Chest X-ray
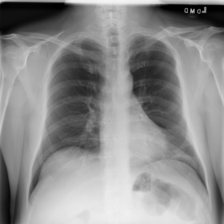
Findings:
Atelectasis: negative
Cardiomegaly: negative
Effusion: negative
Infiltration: negative
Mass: negative
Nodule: negative
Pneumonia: negative
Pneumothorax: negative
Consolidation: negative
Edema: negative
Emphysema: negative
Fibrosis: negative
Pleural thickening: negative
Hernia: negative